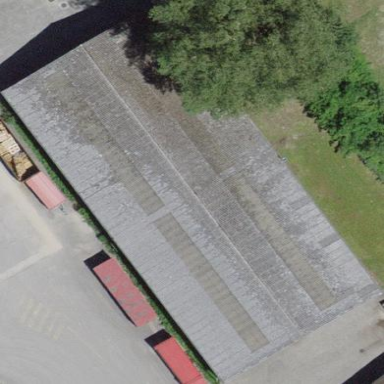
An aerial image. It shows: Gabled building.